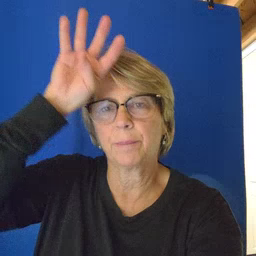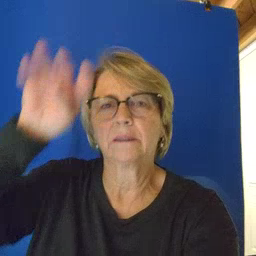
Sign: fireman